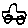
Label: car